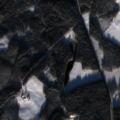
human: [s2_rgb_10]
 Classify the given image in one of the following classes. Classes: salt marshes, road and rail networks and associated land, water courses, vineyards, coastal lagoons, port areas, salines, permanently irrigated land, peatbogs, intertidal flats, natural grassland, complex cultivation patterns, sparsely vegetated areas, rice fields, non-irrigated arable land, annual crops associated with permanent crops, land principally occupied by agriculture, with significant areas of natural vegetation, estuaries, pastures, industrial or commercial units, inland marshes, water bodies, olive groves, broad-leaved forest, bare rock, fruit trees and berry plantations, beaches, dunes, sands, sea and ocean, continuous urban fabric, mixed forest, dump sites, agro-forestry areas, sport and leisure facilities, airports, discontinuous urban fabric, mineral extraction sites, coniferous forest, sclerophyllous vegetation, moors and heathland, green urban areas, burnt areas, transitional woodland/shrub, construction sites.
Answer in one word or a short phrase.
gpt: land principally occupied by agriculture, with significant areas of natural vegetation, coniferous forest, mixed forest, water bodies